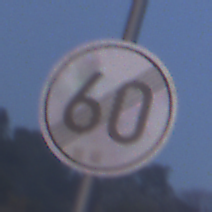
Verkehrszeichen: EndeGeschwindigkeit60
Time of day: SunriseSunset
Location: Outdoor (Nature)
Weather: Clear
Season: NotSpecified
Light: Natural